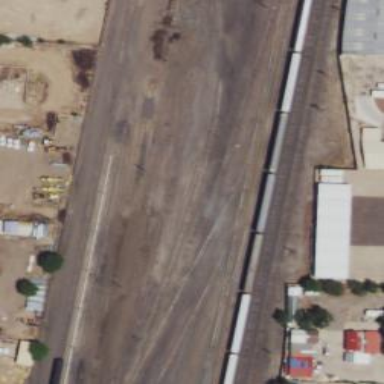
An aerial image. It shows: Railway siding with rails.